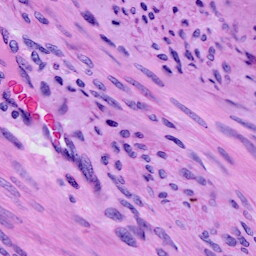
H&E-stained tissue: Cervix